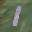
Label: 1